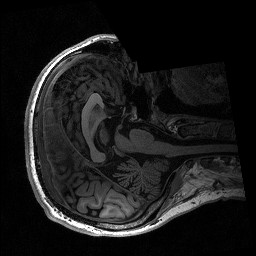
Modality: T1w
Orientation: axial